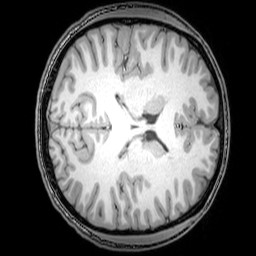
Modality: T1w
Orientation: axial
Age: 21
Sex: male
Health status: healthy
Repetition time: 0.081 s
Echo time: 0.037 s